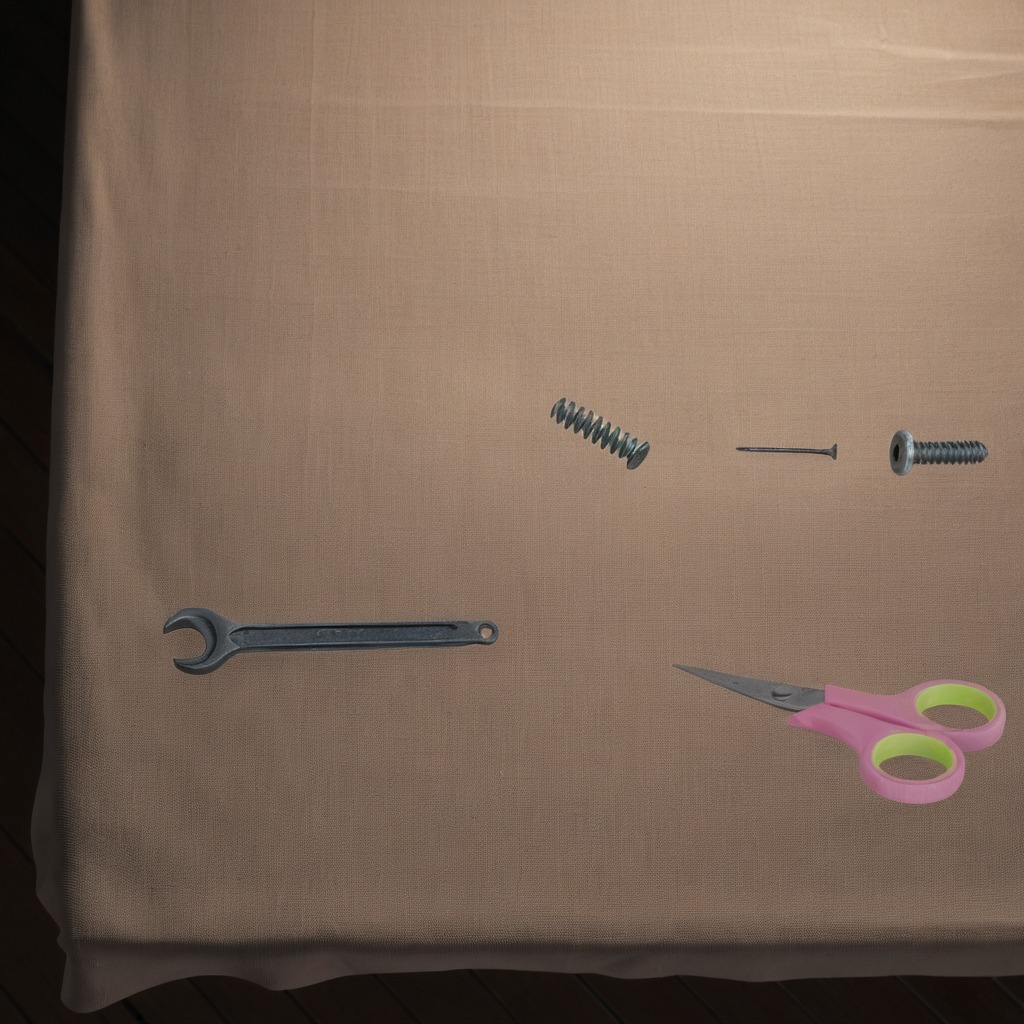
A metal machine screw, an iron nail, a coiled metal spring, a pair of scissors, and a wrench are lying on the wooden table.